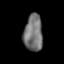
Tissue: skin
Cell type: Epithelial cells
Senescence score: 0.8515
Nuclear area (px): 676
Mean DAPI intensity: 115.08